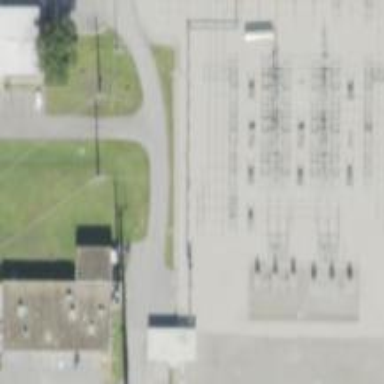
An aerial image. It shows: Switch for power supply.